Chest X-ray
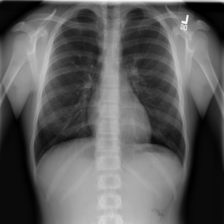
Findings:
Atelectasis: negative
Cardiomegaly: negative
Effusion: negative
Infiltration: negative
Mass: negative
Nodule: negative
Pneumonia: negative
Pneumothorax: negative
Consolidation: negative
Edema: negative
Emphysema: negative
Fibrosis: negative
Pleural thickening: negative
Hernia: negative